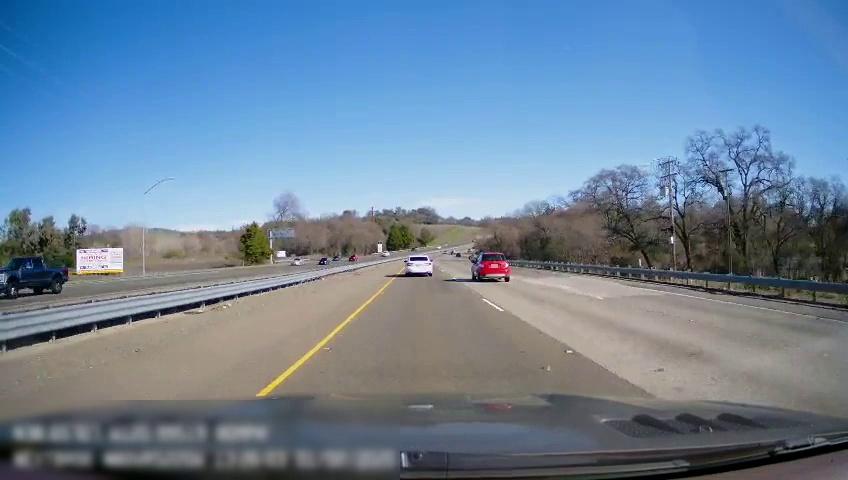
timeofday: Day
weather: Sunny
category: Drivable Space
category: Drivable Space
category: Vehicles | Car
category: Vehicles | Car
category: Vehicles | Truck
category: Vehicles | Car
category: Vehicles | Car
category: Vehicles | Car
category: Lanes | Current Lane
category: Lanes | Current Lane
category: Lanes | Alternate Lane
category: Traffic | Signs